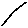
Label: line